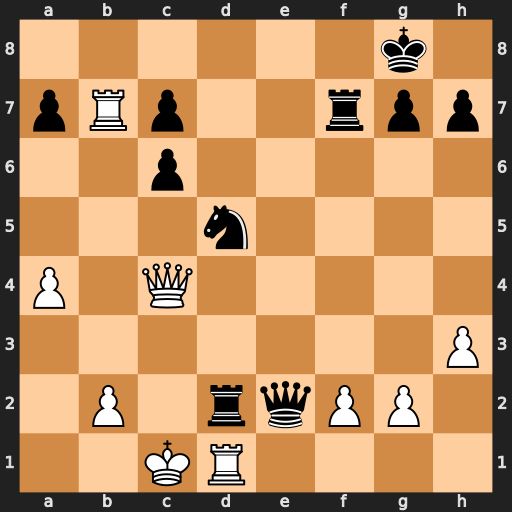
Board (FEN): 6k1/pRp2rpp/2p5/3n4/P1Q5/7P/1P1rqPP1/2KR4
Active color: w
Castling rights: -
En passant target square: -
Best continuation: Rb8+ Rf8 Rxf8+ Kxf8 Qc5+ Kf7 Rxd2